二年级 · 组合几何学
图中有 $(\quad)$ 个直角, 有 $(\quad)$ 个锐角。

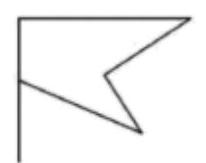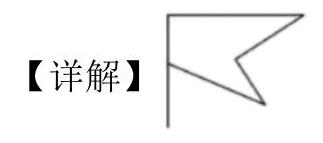
答案: 23

【分析】用三角板的直角进行比划测量, 比直角小的就是锐角, 比直角大的就是钝角。

图中有 2 个直角, 有 3 个锐角。

【点睛】熟练掌握对直角、锐角的认识是解题关键。